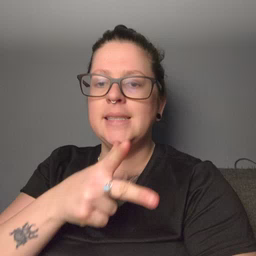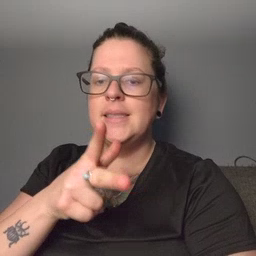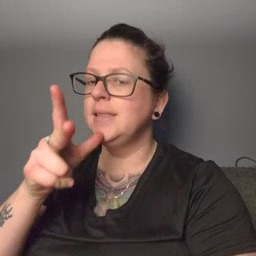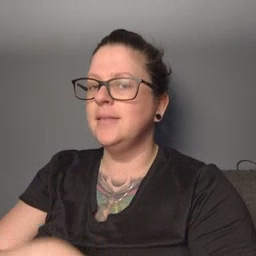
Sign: hen